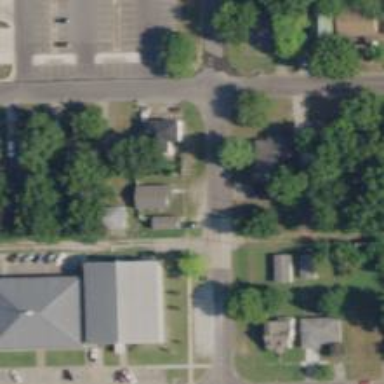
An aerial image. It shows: Alley classified as service road.